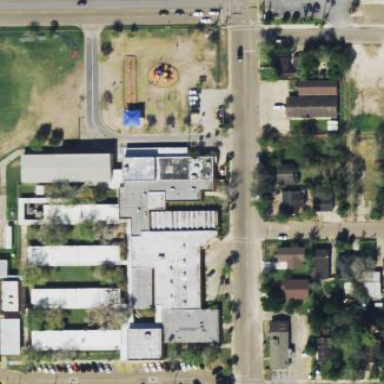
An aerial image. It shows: School building.